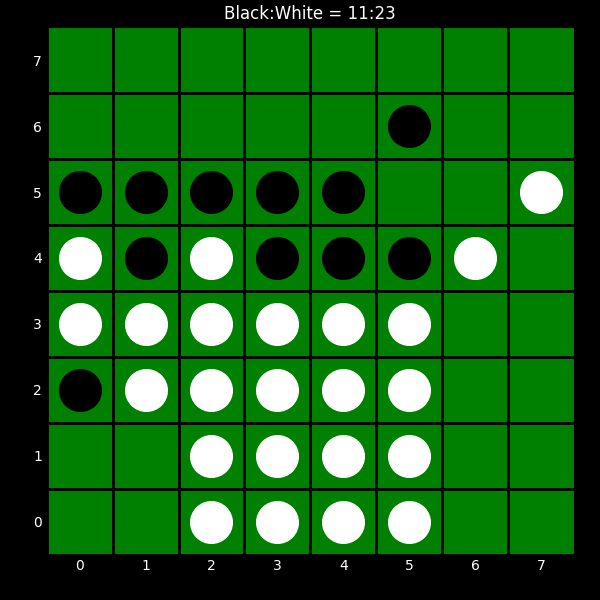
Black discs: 11
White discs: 23